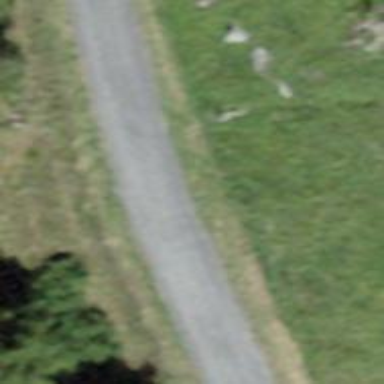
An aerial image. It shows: Unclassified road with asphalt surface.